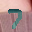
Label: 7